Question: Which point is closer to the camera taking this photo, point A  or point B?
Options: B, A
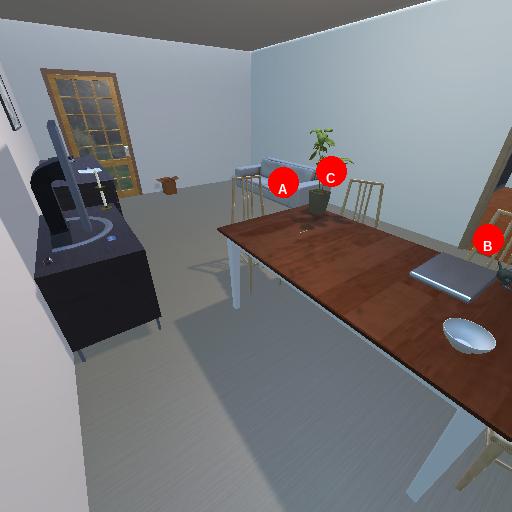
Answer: B